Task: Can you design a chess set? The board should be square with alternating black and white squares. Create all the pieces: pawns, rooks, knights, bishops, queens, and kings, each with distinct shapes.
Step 1329:
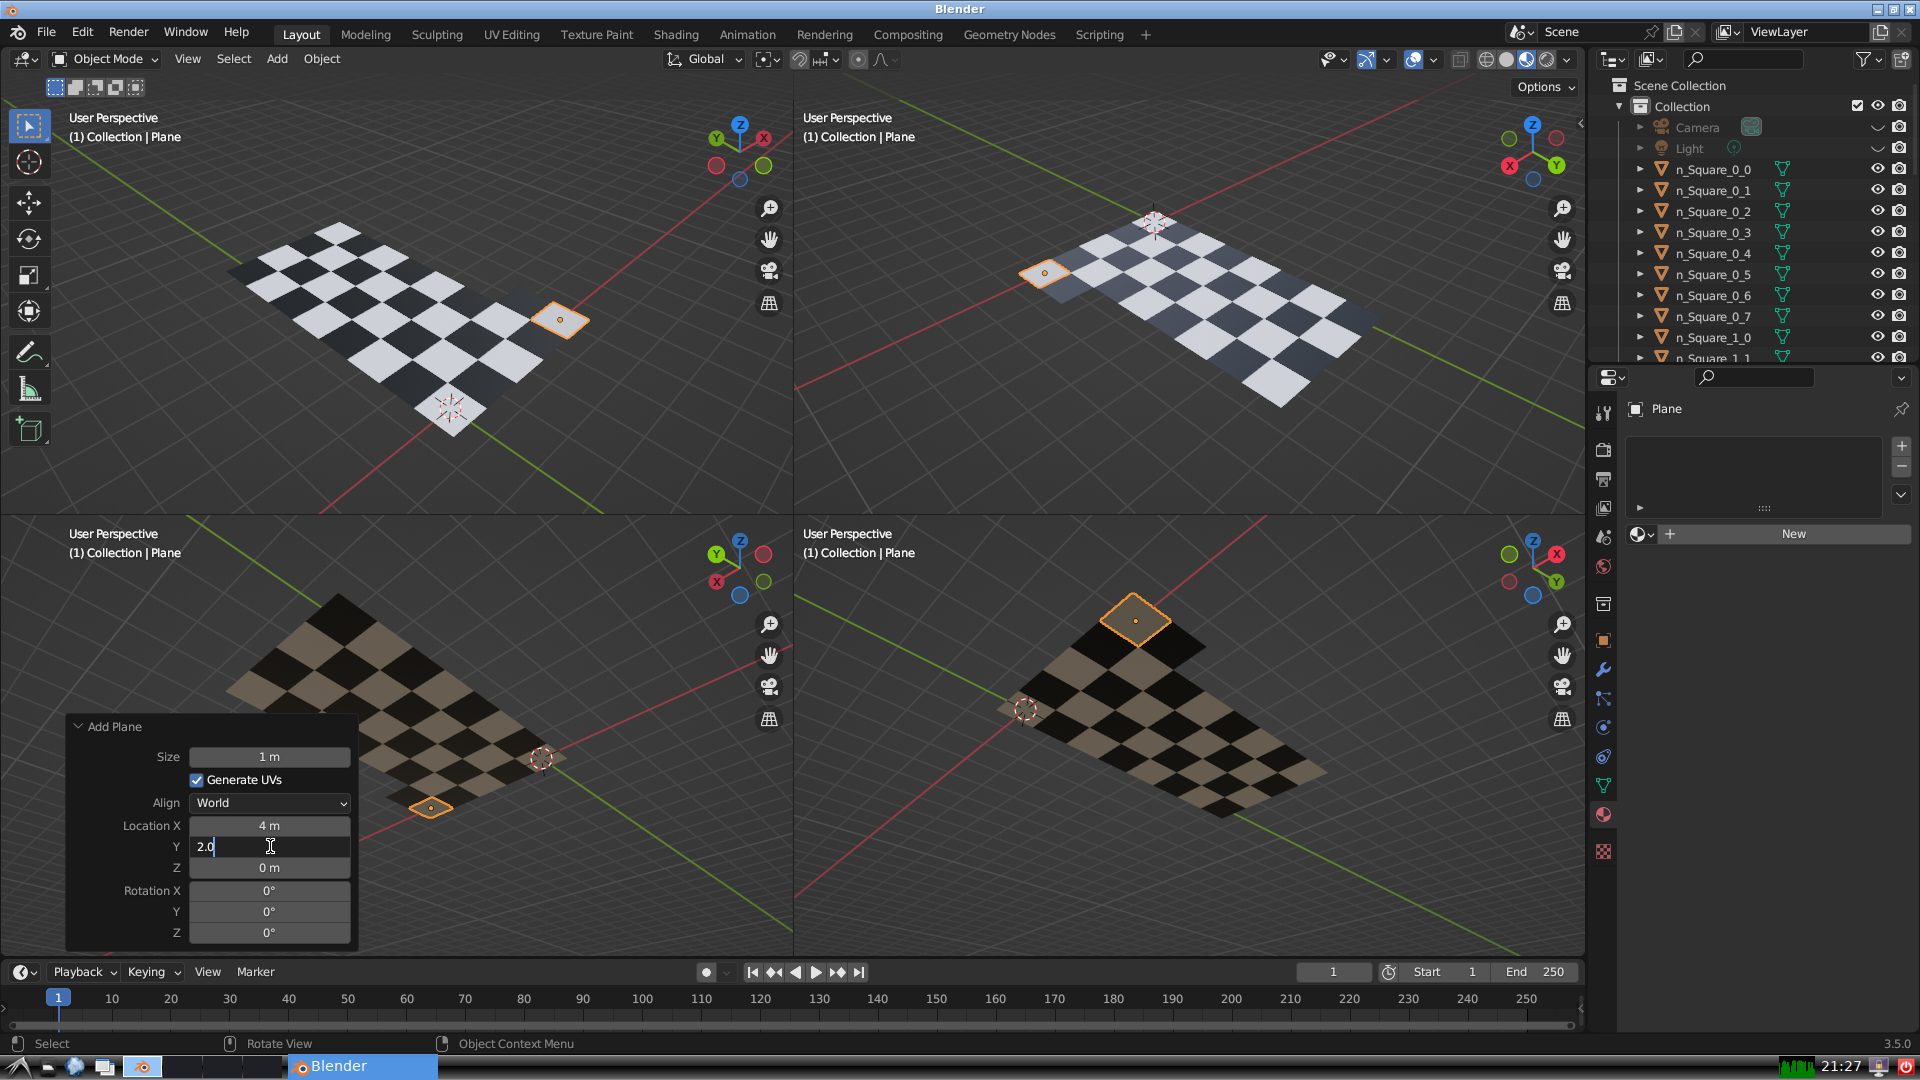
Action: {"key_press": ['Return']}